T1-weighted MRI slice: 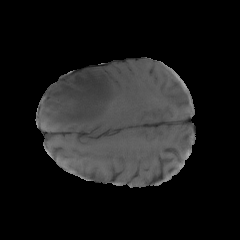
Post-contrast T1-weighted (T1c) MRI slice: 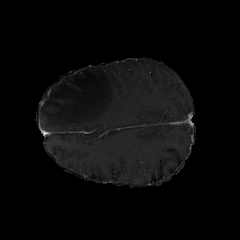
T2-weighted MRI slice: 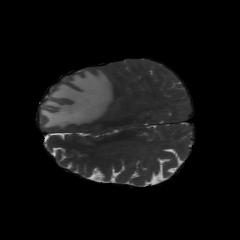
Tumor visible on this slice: yes